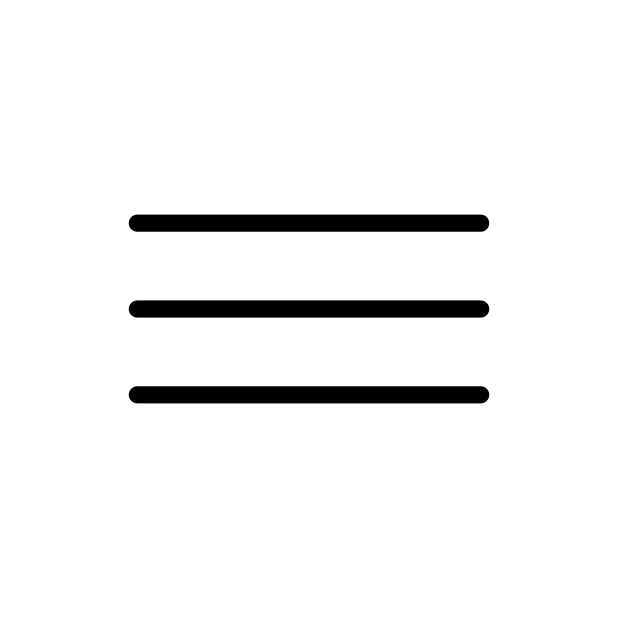
hamburger menu